Field crop: tomato
Growth stage: 1
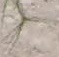
Species: cyperus